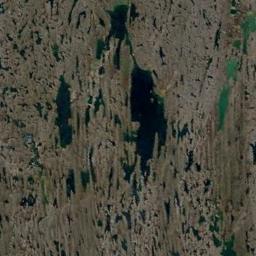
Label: wetland